Group 1:
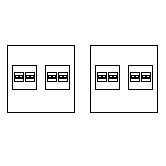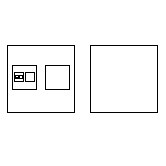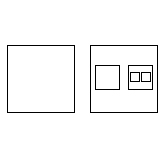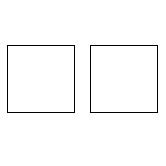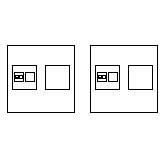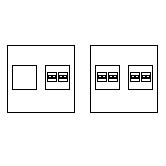
Group 2:
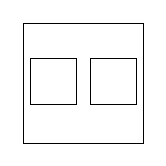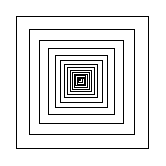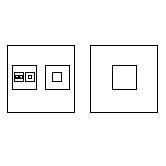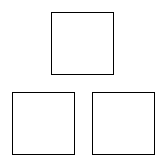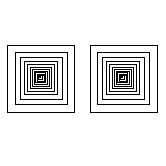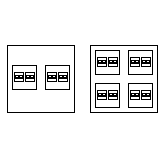
Rule separating the two groups: Every nonempty region has two boxes vs. not so.
Concepts: 2, fractal, nesting, recursion, self-reference, two
Author: Aaron David Fairbanks